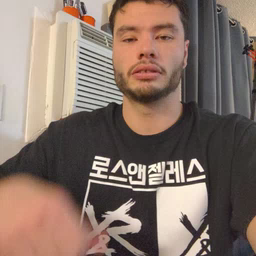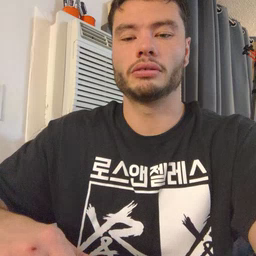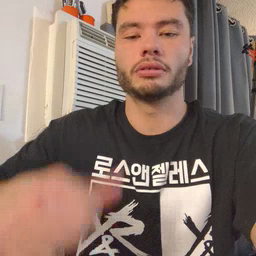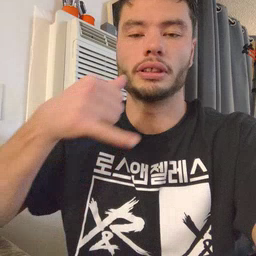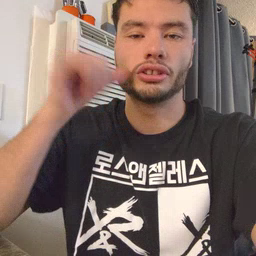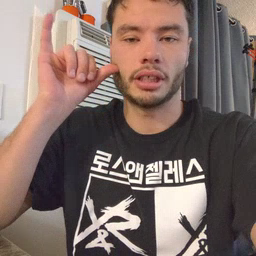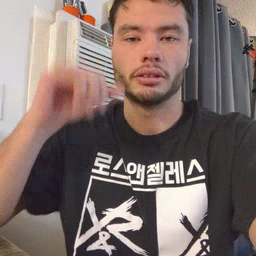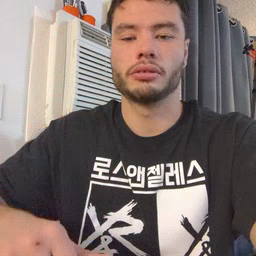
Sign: yesterday